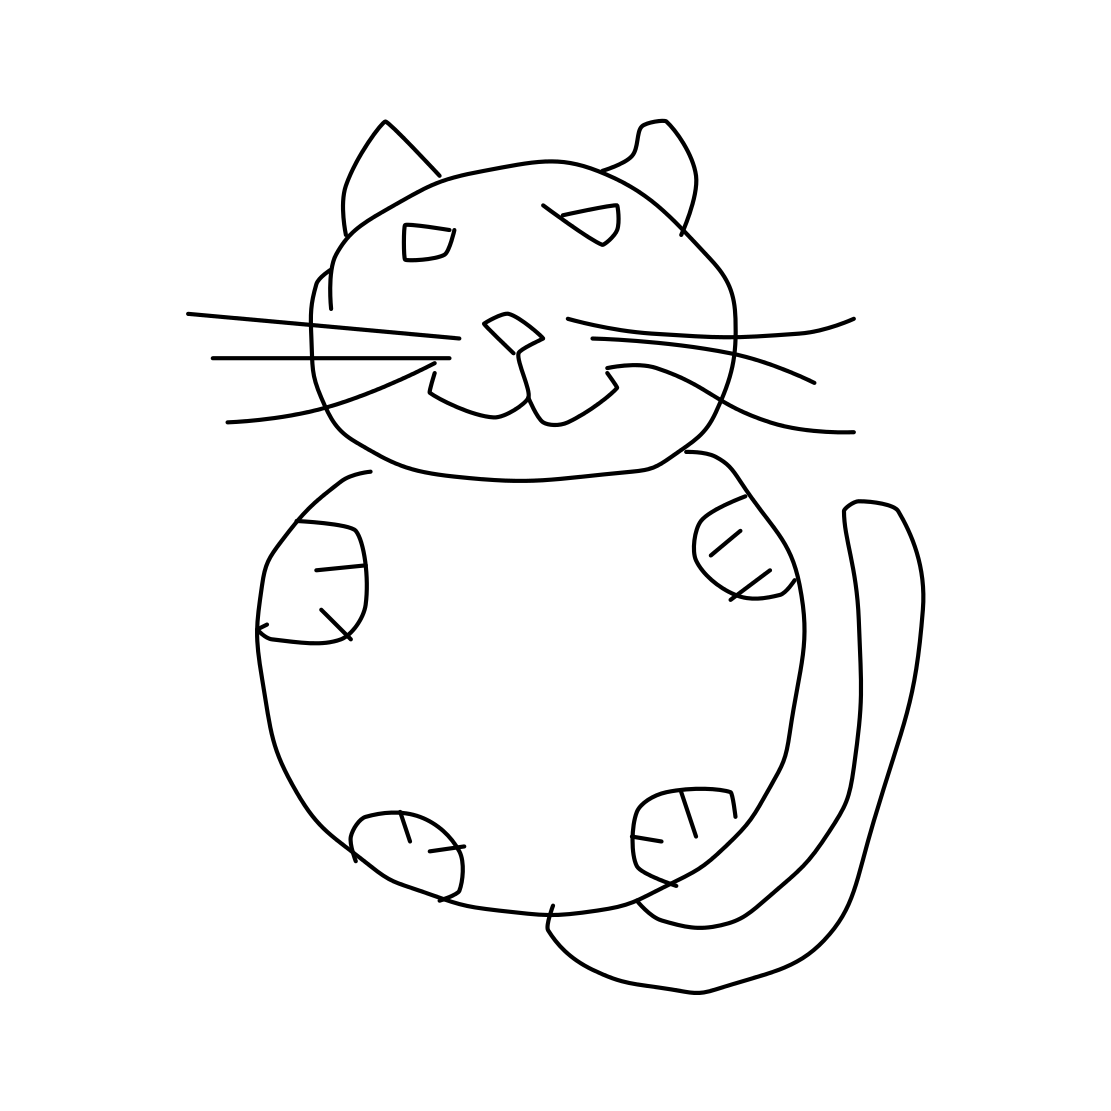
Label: cat